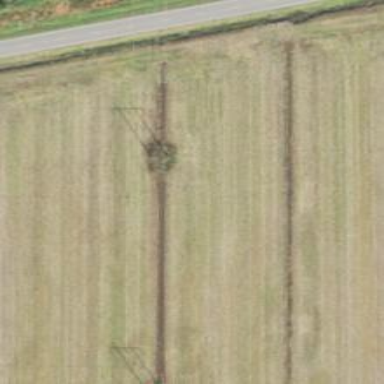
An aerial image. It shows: H-frame designed tower for power lines.